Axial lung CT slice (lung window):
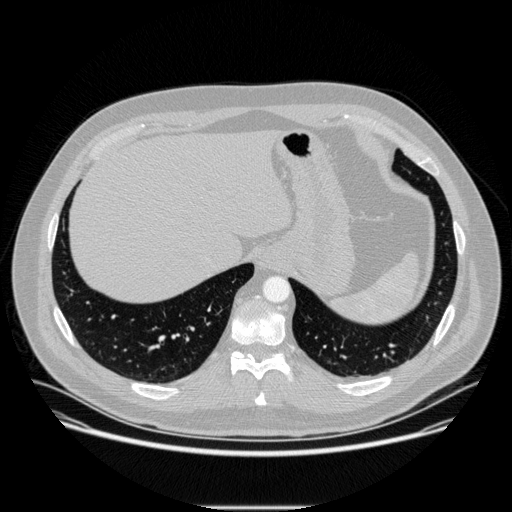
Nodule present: no